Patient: sex F, age 57
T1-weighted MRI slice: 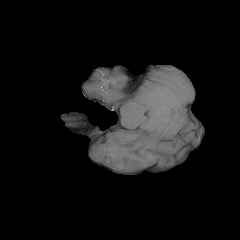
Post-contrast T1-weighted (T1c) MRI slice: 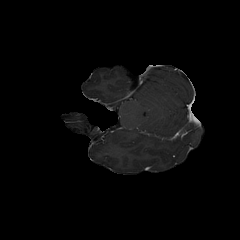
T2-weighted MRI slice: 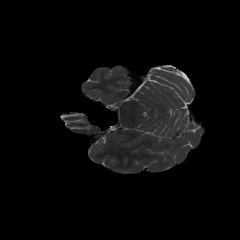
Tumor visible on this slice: no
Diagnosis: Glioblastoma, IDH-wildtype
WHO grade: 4